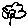
Label: flower